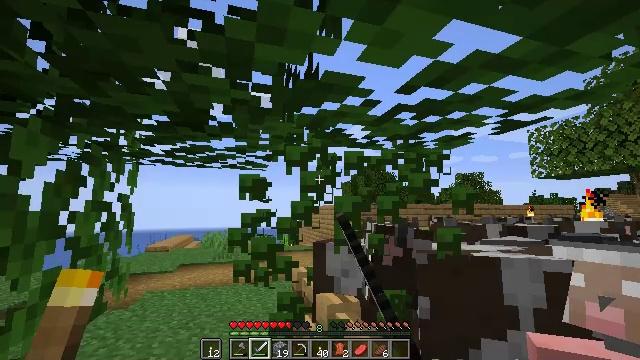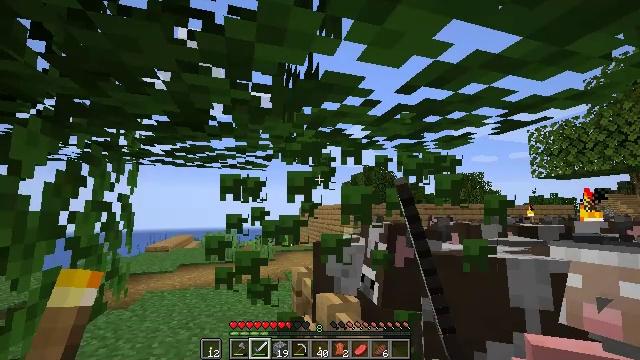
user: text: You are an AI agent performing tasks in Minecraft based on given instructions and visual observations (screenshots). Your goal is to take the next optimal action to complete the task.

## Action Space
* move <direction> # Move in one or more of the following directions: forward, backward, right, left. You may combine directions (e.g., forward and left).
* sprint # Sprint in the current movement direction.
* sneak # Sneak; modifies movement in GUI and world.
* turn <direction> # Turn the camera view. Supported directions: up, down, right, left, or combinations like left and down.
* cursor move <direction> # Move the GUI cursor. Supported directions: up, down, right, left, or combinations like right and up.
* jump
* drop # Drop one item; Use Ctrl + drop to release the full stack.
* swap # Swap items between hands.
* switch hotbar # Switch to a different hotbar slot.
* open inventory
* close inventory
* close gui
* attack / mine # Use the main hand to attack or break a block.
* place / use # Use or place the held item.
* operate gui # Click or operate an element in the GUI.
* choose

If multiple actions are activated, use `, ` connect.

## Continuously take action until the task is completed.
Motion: motion action
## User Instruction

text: Gather oak leaves by attacking.
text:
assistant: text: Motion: attack / mine
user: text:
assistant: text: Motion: attack / mine